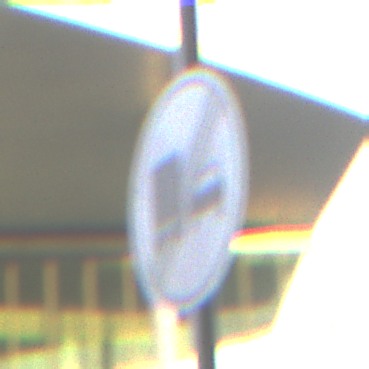
Verkehrszeichen: EndeUeberholverbotKraftfahrzeuge
Umgebung: Outdoor, Urban
Tageszeit: SunriseSunset
Wetter: PartlyCloudy
Licht: Natural
Jahreszeit: NotSpecified
Kontrast: MediumContrast